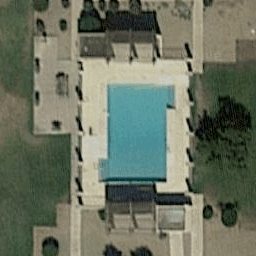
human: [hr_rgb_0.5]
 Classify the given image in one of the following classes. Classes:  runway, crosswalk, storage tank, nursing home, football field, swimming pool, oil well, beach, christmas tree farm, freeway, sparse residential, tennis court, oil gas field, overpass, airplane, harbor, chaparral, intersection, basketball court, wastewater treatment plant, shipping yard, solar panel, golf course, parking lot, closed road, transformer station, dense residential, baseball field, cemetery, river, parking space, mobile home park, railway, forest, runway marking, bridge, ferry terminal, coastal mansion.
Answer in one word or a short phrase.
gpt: swimming pool